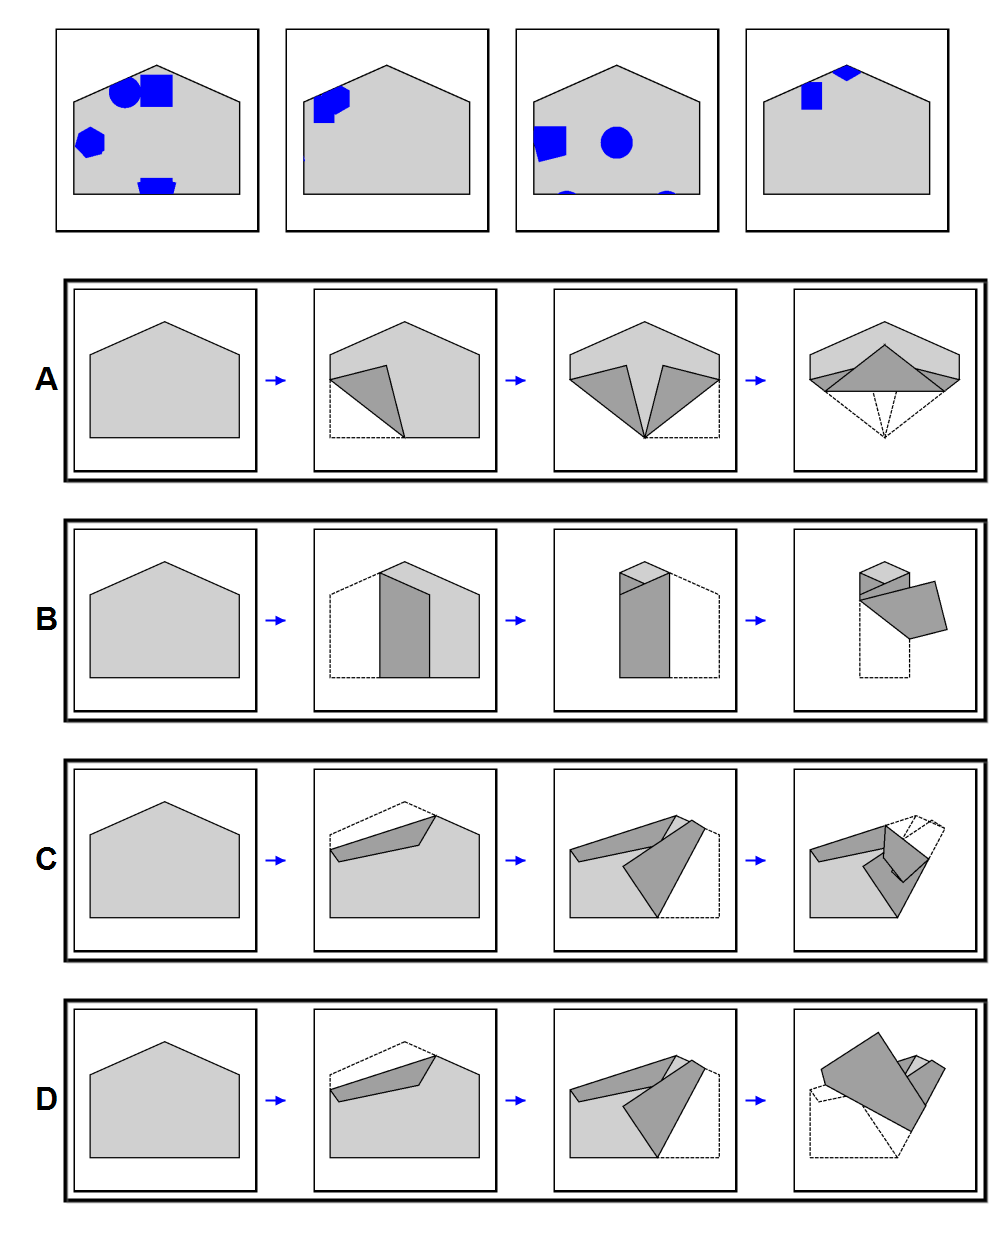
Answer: A